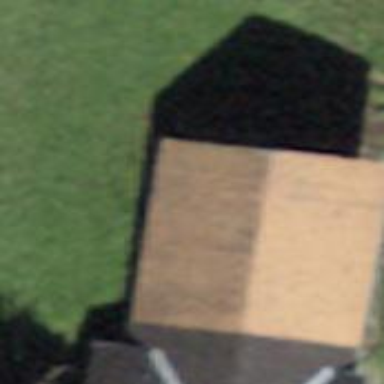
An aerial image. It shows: Barn.